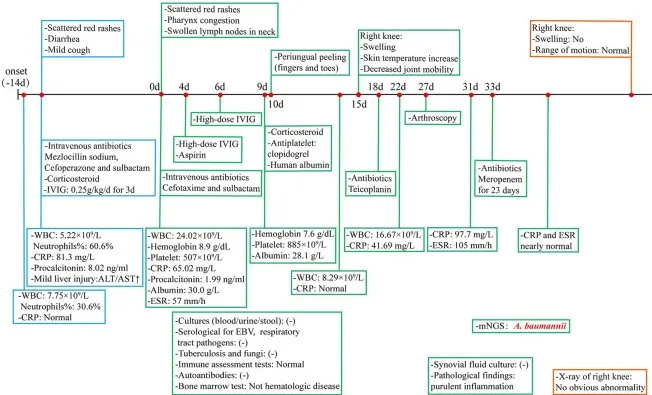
A timeline with relevant data from the patient's episode of care. WBC, white blood cell; CRP, C-reactive protein; ALT, alanine aminotransferase; AST, aspartate aminotransferase; IVIG, intravenous immunoglobulin; ESR, erythrocyte sedimentation rate; EBV, Epstein-Barr virus; mNGS, metagenomics next-generation sequencing.
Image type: chart (chart)